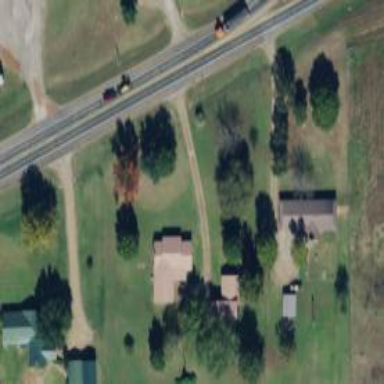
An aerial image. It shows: Driveway.